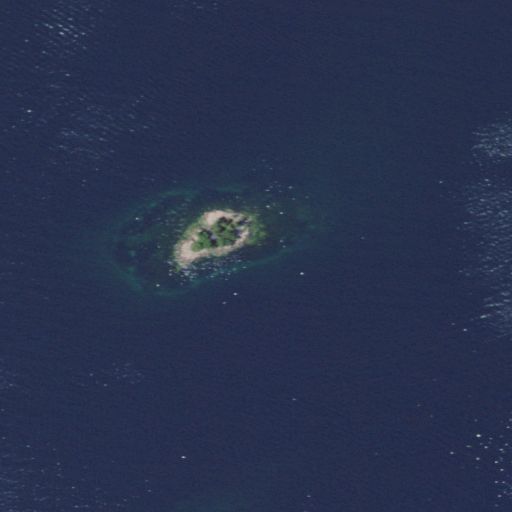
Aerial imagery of island in New York named West Crawford Island containing only open water